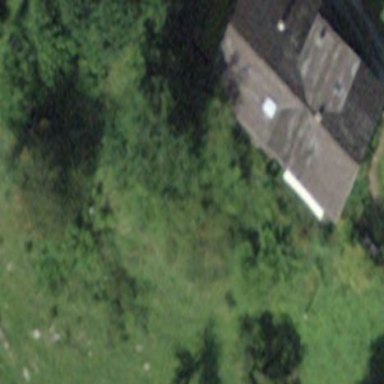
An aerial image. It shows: Farm building.